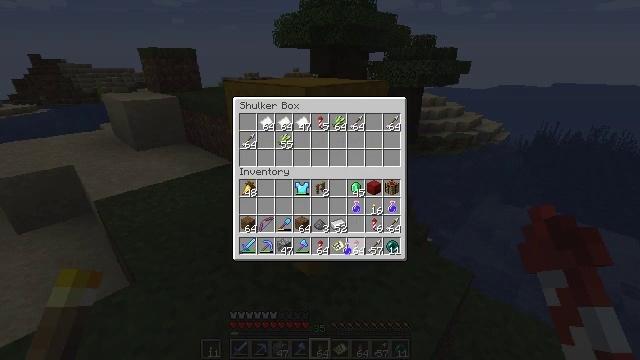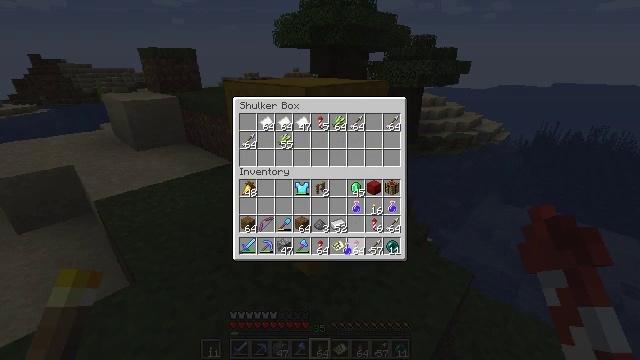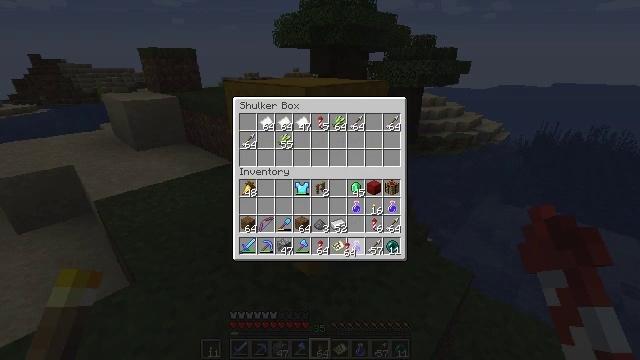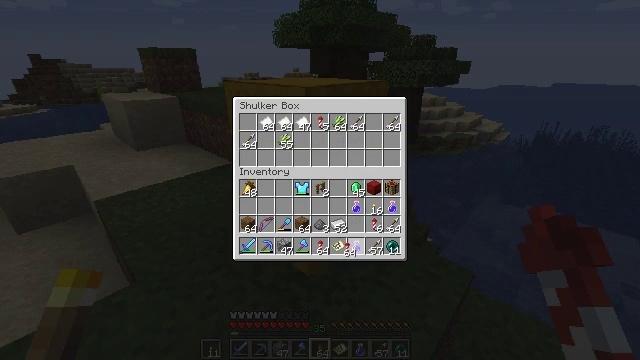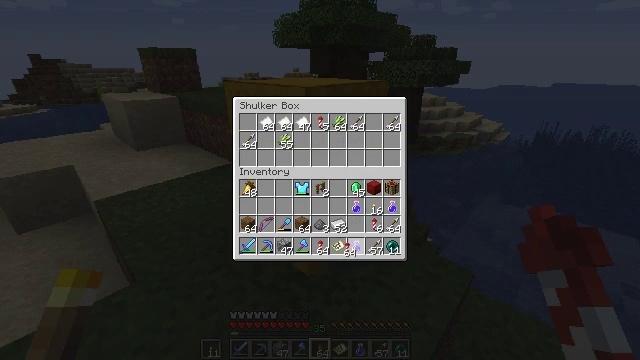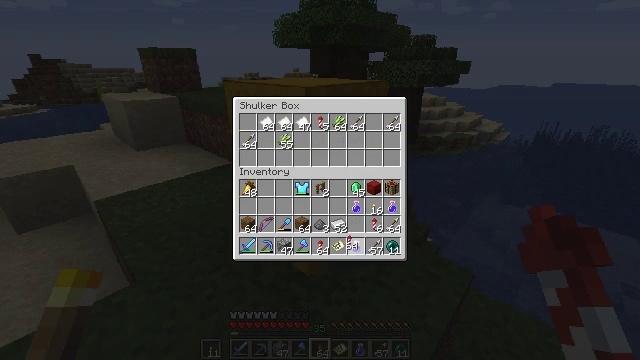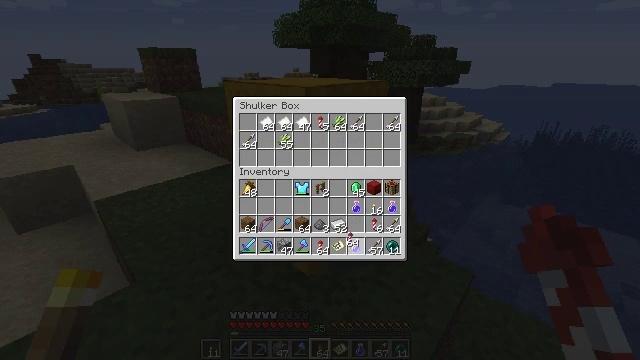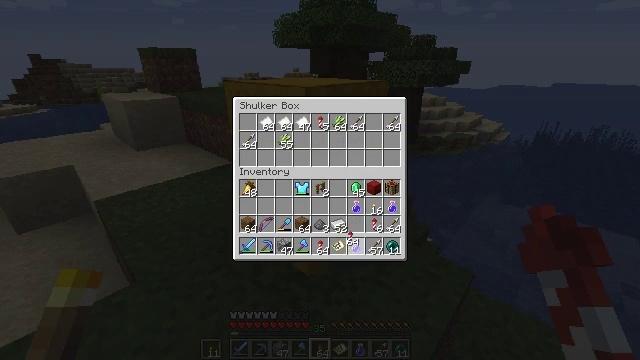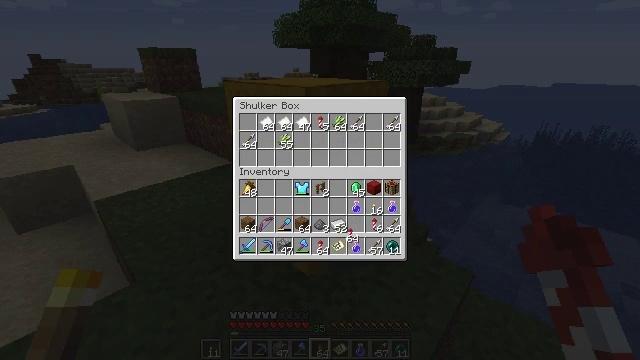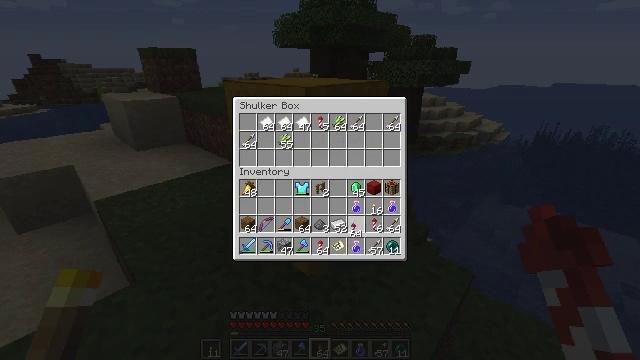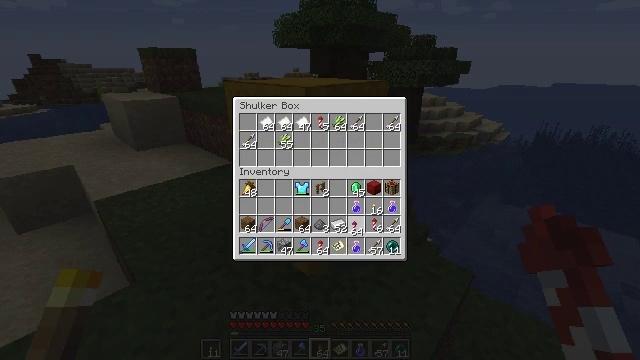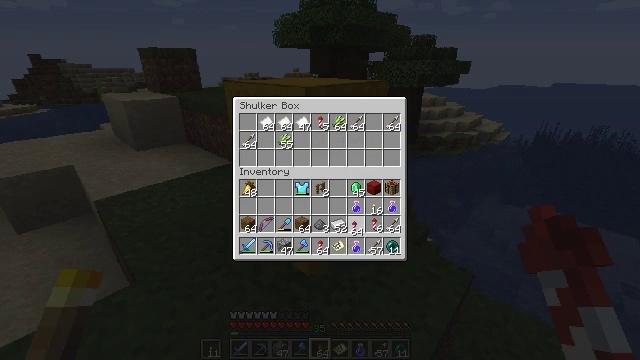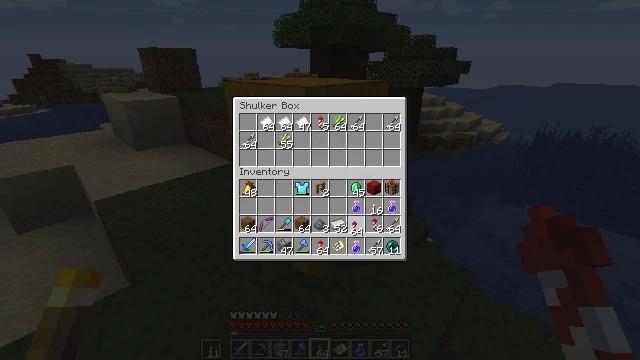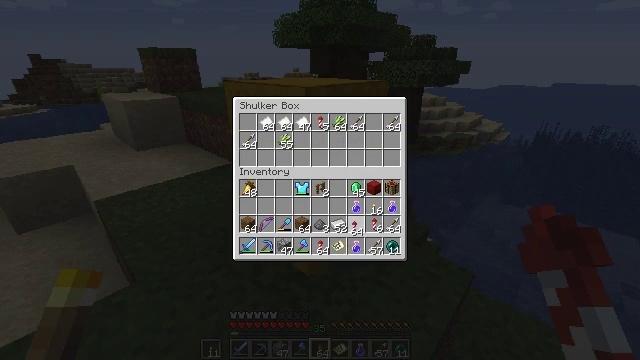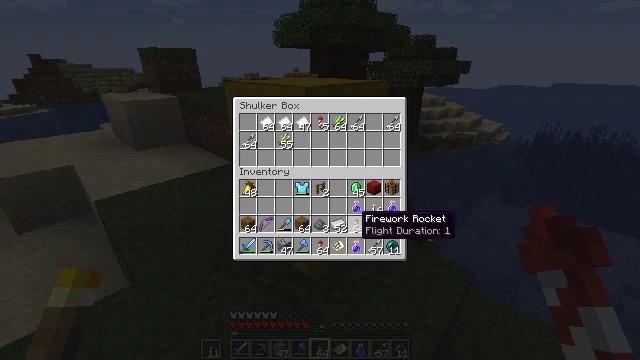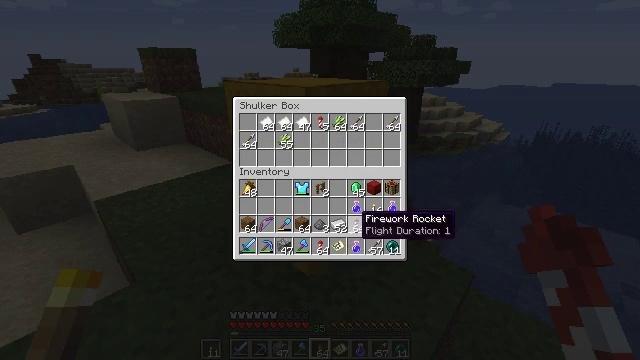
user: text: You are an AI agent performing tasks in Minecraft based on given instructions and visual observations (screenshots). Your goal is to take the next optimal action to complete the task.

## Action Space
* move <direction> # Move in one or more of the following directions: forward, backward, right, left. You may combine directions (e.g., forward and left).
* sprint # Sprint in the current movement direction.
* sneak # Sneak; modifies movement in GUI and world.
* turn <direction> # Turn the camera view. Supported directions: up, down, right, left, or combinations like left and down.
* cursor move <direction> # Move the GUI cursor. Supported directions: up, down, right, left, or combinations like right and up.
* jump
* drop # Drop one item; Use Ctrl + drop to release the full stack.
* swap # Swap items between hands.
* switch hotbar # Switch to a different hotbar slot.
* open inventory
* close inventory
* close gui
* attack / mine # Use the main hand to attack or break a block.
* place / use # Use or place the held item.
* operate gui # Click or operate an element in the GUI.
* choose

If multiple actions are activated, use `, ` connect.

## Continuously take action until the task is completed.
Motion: motion action
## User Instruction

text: Collect your yellow shulker box.
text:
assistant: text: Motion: operate gui
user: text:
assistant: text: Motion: no_op
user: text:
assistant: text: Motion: no_op
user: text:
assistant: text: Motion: no_op
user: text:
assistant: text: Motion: no_op
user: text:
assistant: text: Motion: no_op
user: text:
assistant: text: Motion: no_op
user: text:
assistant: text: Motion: no_op
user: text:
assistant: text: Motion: no_op
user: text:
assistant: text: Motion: no_op
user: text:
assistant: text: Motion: operate gui
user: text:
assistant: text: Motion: operate gui
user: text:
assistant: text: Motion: operate gui
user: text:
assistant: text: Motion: no_op
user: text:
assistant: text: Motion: no_op
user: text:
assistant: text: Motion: no_op
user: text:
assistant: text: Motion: no_op
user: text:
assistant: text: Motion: close gui
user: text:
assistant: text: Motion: open inventory
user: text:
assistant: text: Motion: no_op
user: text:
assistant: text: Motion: no_op
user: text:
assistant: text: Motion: no_op
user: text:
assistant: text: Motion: move forward
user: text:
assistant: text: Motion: move forward
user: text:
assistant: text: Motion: move forward, turn left and down
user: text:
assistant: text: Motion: move forward, turn left and down
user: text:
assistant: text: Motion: turn left and down
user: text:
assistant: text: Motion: turn left and down
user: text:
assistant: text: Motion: no_op
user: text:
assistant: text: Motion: switch to hotbar 2